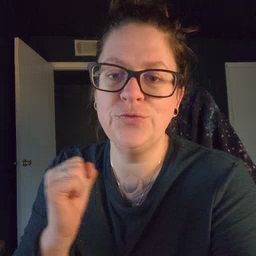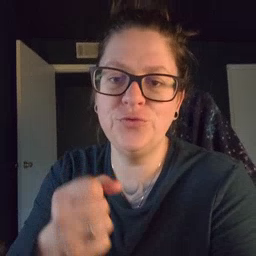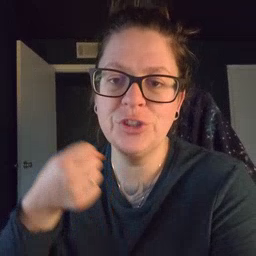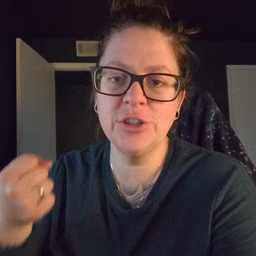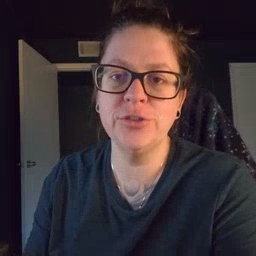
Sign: refrigerator